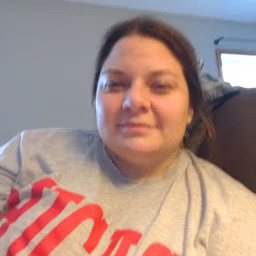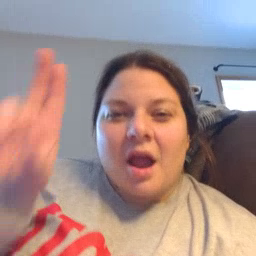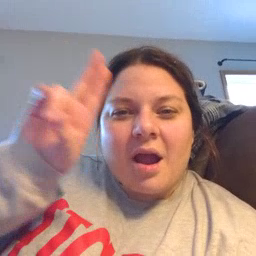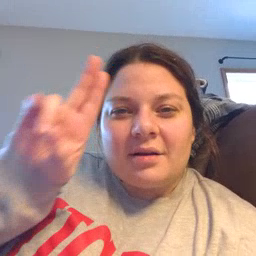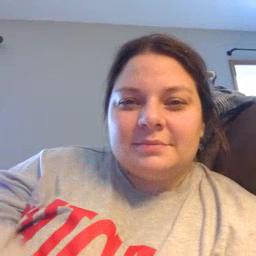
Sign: uncle